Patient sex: F
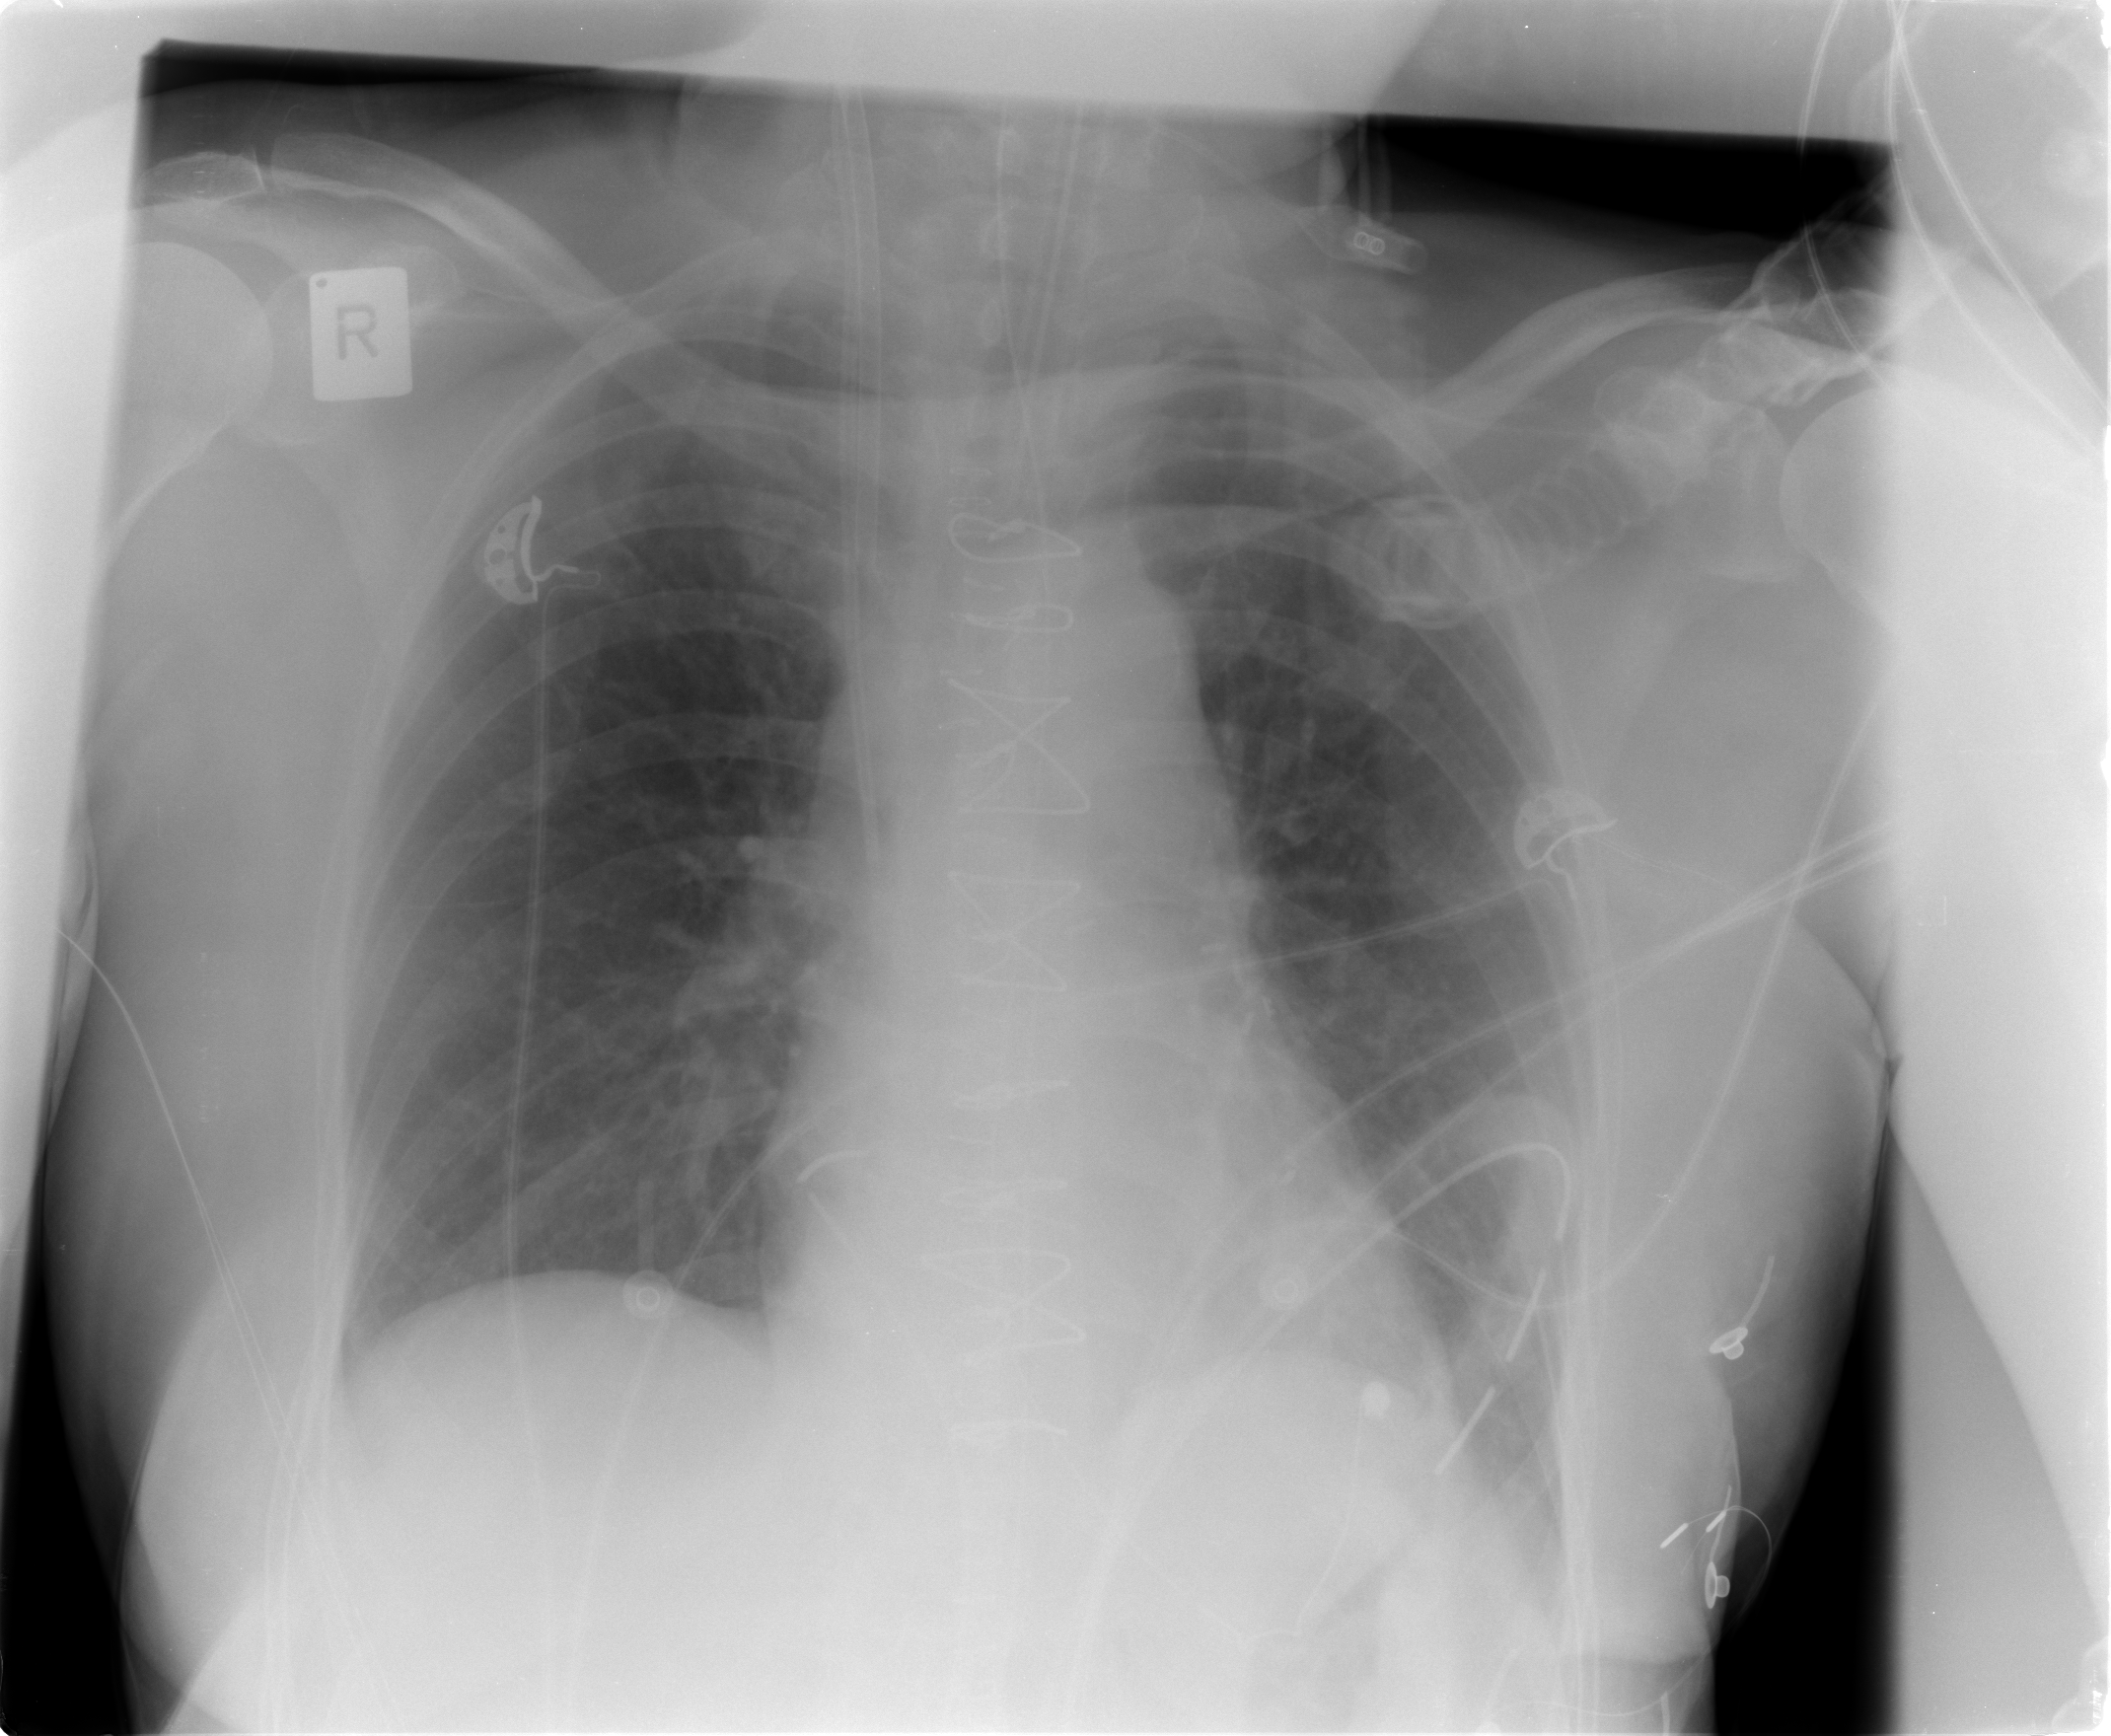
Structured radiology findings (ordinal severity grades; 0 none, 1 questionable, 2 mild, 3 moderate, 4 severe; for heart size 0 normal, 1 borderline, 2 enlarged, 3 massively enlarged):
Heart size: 0
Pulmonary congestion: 2
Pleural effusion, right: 0
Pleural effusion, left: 2
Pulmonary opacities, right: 0
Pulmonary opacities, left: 0
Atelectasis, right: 0
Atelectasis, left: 0